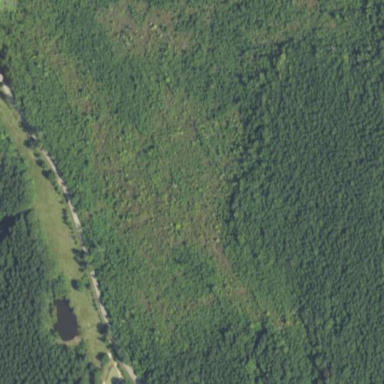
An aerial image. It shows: Mixed forest characterized by semi-evergreen trees.